Question: On small screens ( <720px) I have a toggle menu with a font awesome icon.
I noticed yesterday that there is a full stop appearing before the menu. I can't figure out where this is coming from.

(taken from developer tools.)
'''
<ul id="toggle-menu">
<li class="pullDown">
<a href="#" id="pull">
<i class="fa fa-bars fa-3x "></i>
</a>
</li>
</ul>
'''
It it appearing in the DOM within this line, even when all elements within the li are deleted.
'''
<li class="pullDown"></li>
'''
The site is <URL>
The full code is <URL>
Thanks in advance
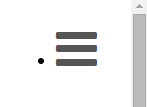
Answer: In your style.css add this code
'''
#toggle-menu li {
float: right;
list-style-type: none;
}
'''
See <URL> for an example of it in action.
The reason that dot is there is that you're adding it as a list element -- it's not a full stop, necessarily, just the marker for a new element in an unordered list. 'list-style-type:none' gets rid of any style for the list elements.